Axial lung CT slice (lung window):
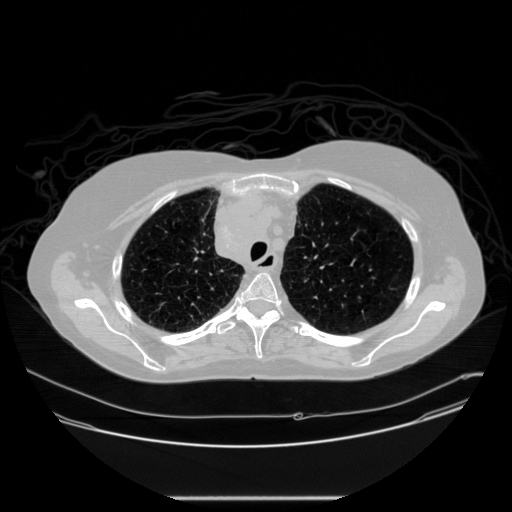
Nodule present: no